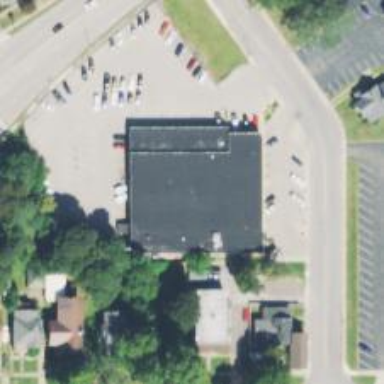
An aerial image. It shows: Post office.